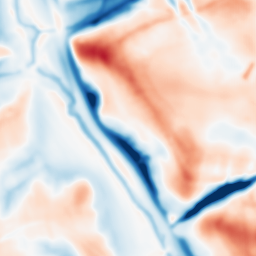
Category: multiscale
Decomposition family: dog_multiscale
Decomposition parameters: sigma_ratio: 1.4
n_scales: 6
base_sigma: 2
Upsampling method: fft_zeropad
Upsampling parameters: scale: 8
Upsampling scale: 8